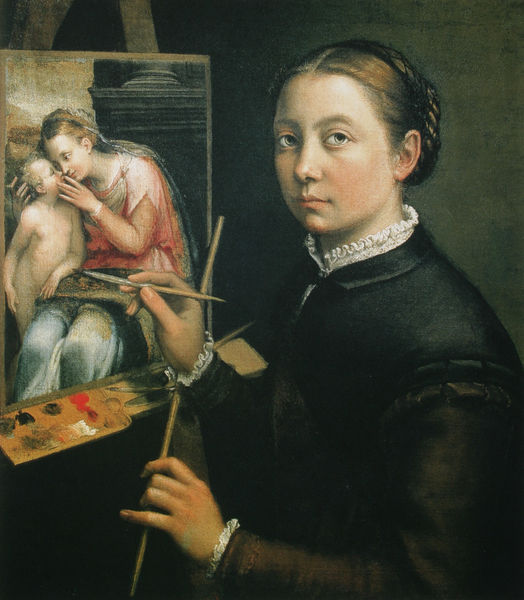
Titel: Selbstbildnis an der Staffelei
Künstler: Sofonisba Anguissola
Standort: Lancut
Institution: Muzeum Zamet w Lancucie
Schlagwörter: blau, dunkel, gemälde, hand, kopf, nackt, schatten, weiß, menschen, mädchen, ocker, braun, daumen, finger, frau, frisur, grau, haar, hell, holz, kleid, licht, mund, nase, ohr, schwarz, stirn, blick, rot, schleier, beige, malerei, mode, blond, jacke, wand, augen, bluse, gesicht, halten, kragen, mensch, ärmel, bild, bildnis, hände, niederlande, portrait, porträt, öl, kirche, auge, gewand, haare, halbfigur, kaufmann, kind, mutter, spitzen, en face, lippen, ohren, renaissance, rosa, scheitel, stock, dutt, wangen, kuss, liebe, umarmung, stab, zöpfe, wangenrot, farben, farbe, tag, ölgemälde, blue, hands, kiss, oil, red, white, women, arm, black, collar, dress, female, hair, lady, modern, nose, old, painting, sitting, weiblich, woman, zopf, ernst, artiste, brauen, nez, malerin, staffelei, picture, junge, rüschen, selbstporträt, italie, blind, knabe, motiv, glaube, religion, blanc, künstler, noir, selbstbildnis, leinwand, manschetten, kunst, künstlerin, malen, palette, pinsel, selbstportät, selbstportrait, christus, jesus, has, geflochten, naked, nude, gesichtsausdruck, blanche, rouge, girl, roz, child, eyes, bild im bild, drawing, femme, malstock, stafflei, peintre, zeigestock, maria, madonna, clair obscur, color, chin, mother, mouth, french, cheveux, peinture, netz, robe, virgin, näschen, victorian, angelika kauffmann, blush, cheeks, frabe, enfant, fille, marie, mère, vierge, costume, family, jesuskind, style, art, colors, artist, easel, painter, chevalet, maria mit kind, farbpalette, mutterliebe, eye, fingers, couleurs, toile, christ, madonne, beautiful, brush, lips, buste, tableau, baby, canvas, colour, paint, dutch, cheek, paints, simultan, grec, mary, doppelbild, angelika, grai, dentelle, trois quart, stick, standing, chignon, tresse, autoportrait, rüschenkragen, action, bracelet, cuff, self-portrait, white collar, regard, règle, anguissola, echafaud, flechtfrisur, gesichtwe, gretchenfrisur, häned, mutter maria mit jesuskind, peindre, scheier, sofonisba, stirns, vierge et enfant, léonard de vinci, madone, collerette, makeup, baiser, cuffs, pinceau, s, sppitzen, chignons, madonna and child, braids, colerette, paintbrush, oils, rred, mary and jesus, artwork, jeses, robe noire, mise en abyme, image de dévotion, femme peintre, étudiante, innocent, peinceau, solemn, rosy cheeks, paintception, rechtshänderin, dower, pallete, paette, naked baby, dowel, gil, woman in painting, vigee-lebrun, female figures, direct gaze, eleusa, художница, jeille, vingo, vierge a l’enfant